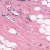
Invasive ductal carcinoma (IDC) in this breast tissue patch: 1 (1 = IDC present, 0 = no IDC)